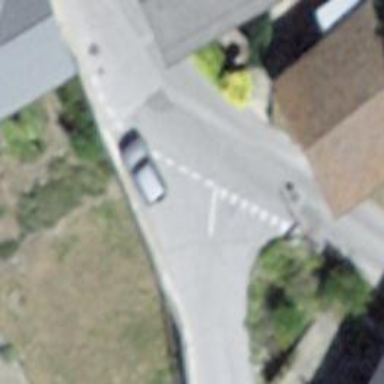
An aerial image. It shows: Road with "give way" sign.